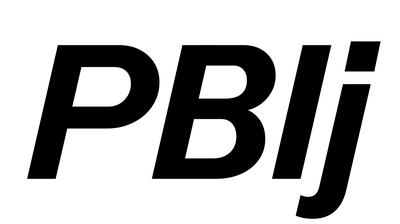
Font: InstrumentSans-Italic_Bold_Italic